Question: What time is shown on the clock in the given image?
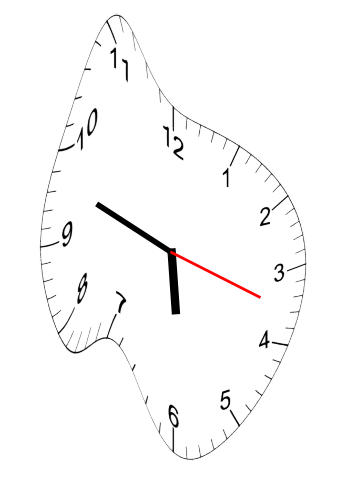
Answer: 05:48:18